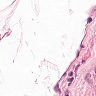
Metastatic tissue present: no